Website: apple
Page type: customer-info-address
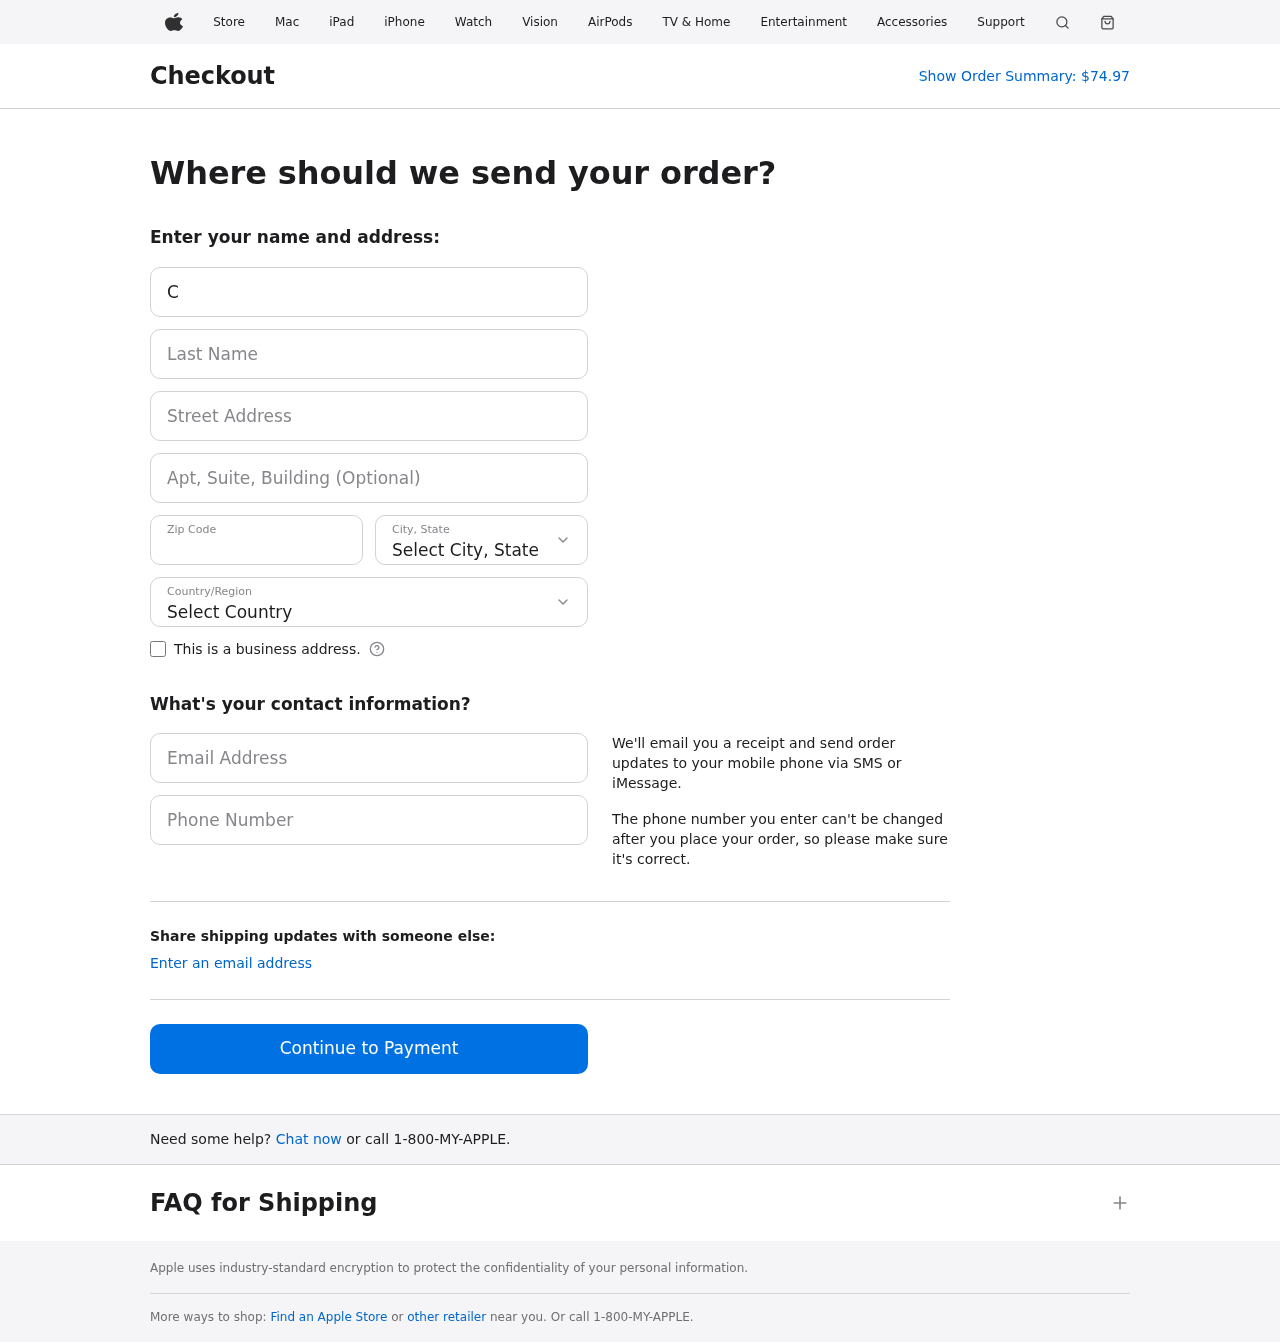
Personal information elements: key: PII_CITY_STATE
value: East Shari, PA
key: PII_COUNTRY
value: United States
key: PII_EMAIL
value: charles_willis@gmail.com
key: PII_FIRSTNAME
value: Charles
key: PII_LASTNAME
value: Willis
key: PII_PHONE
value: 7319434392
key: PII_POSTCODE
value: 45882
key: PII_STREET
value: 8322 Mark Mountains
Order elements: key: ORDER_TOTAL
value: $74.97